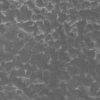
Atmospheric dust classification: not_dusty